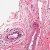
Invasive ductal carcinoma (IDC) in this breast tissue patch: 0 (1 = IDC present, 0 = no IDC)